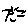
Label: sun